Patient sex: M
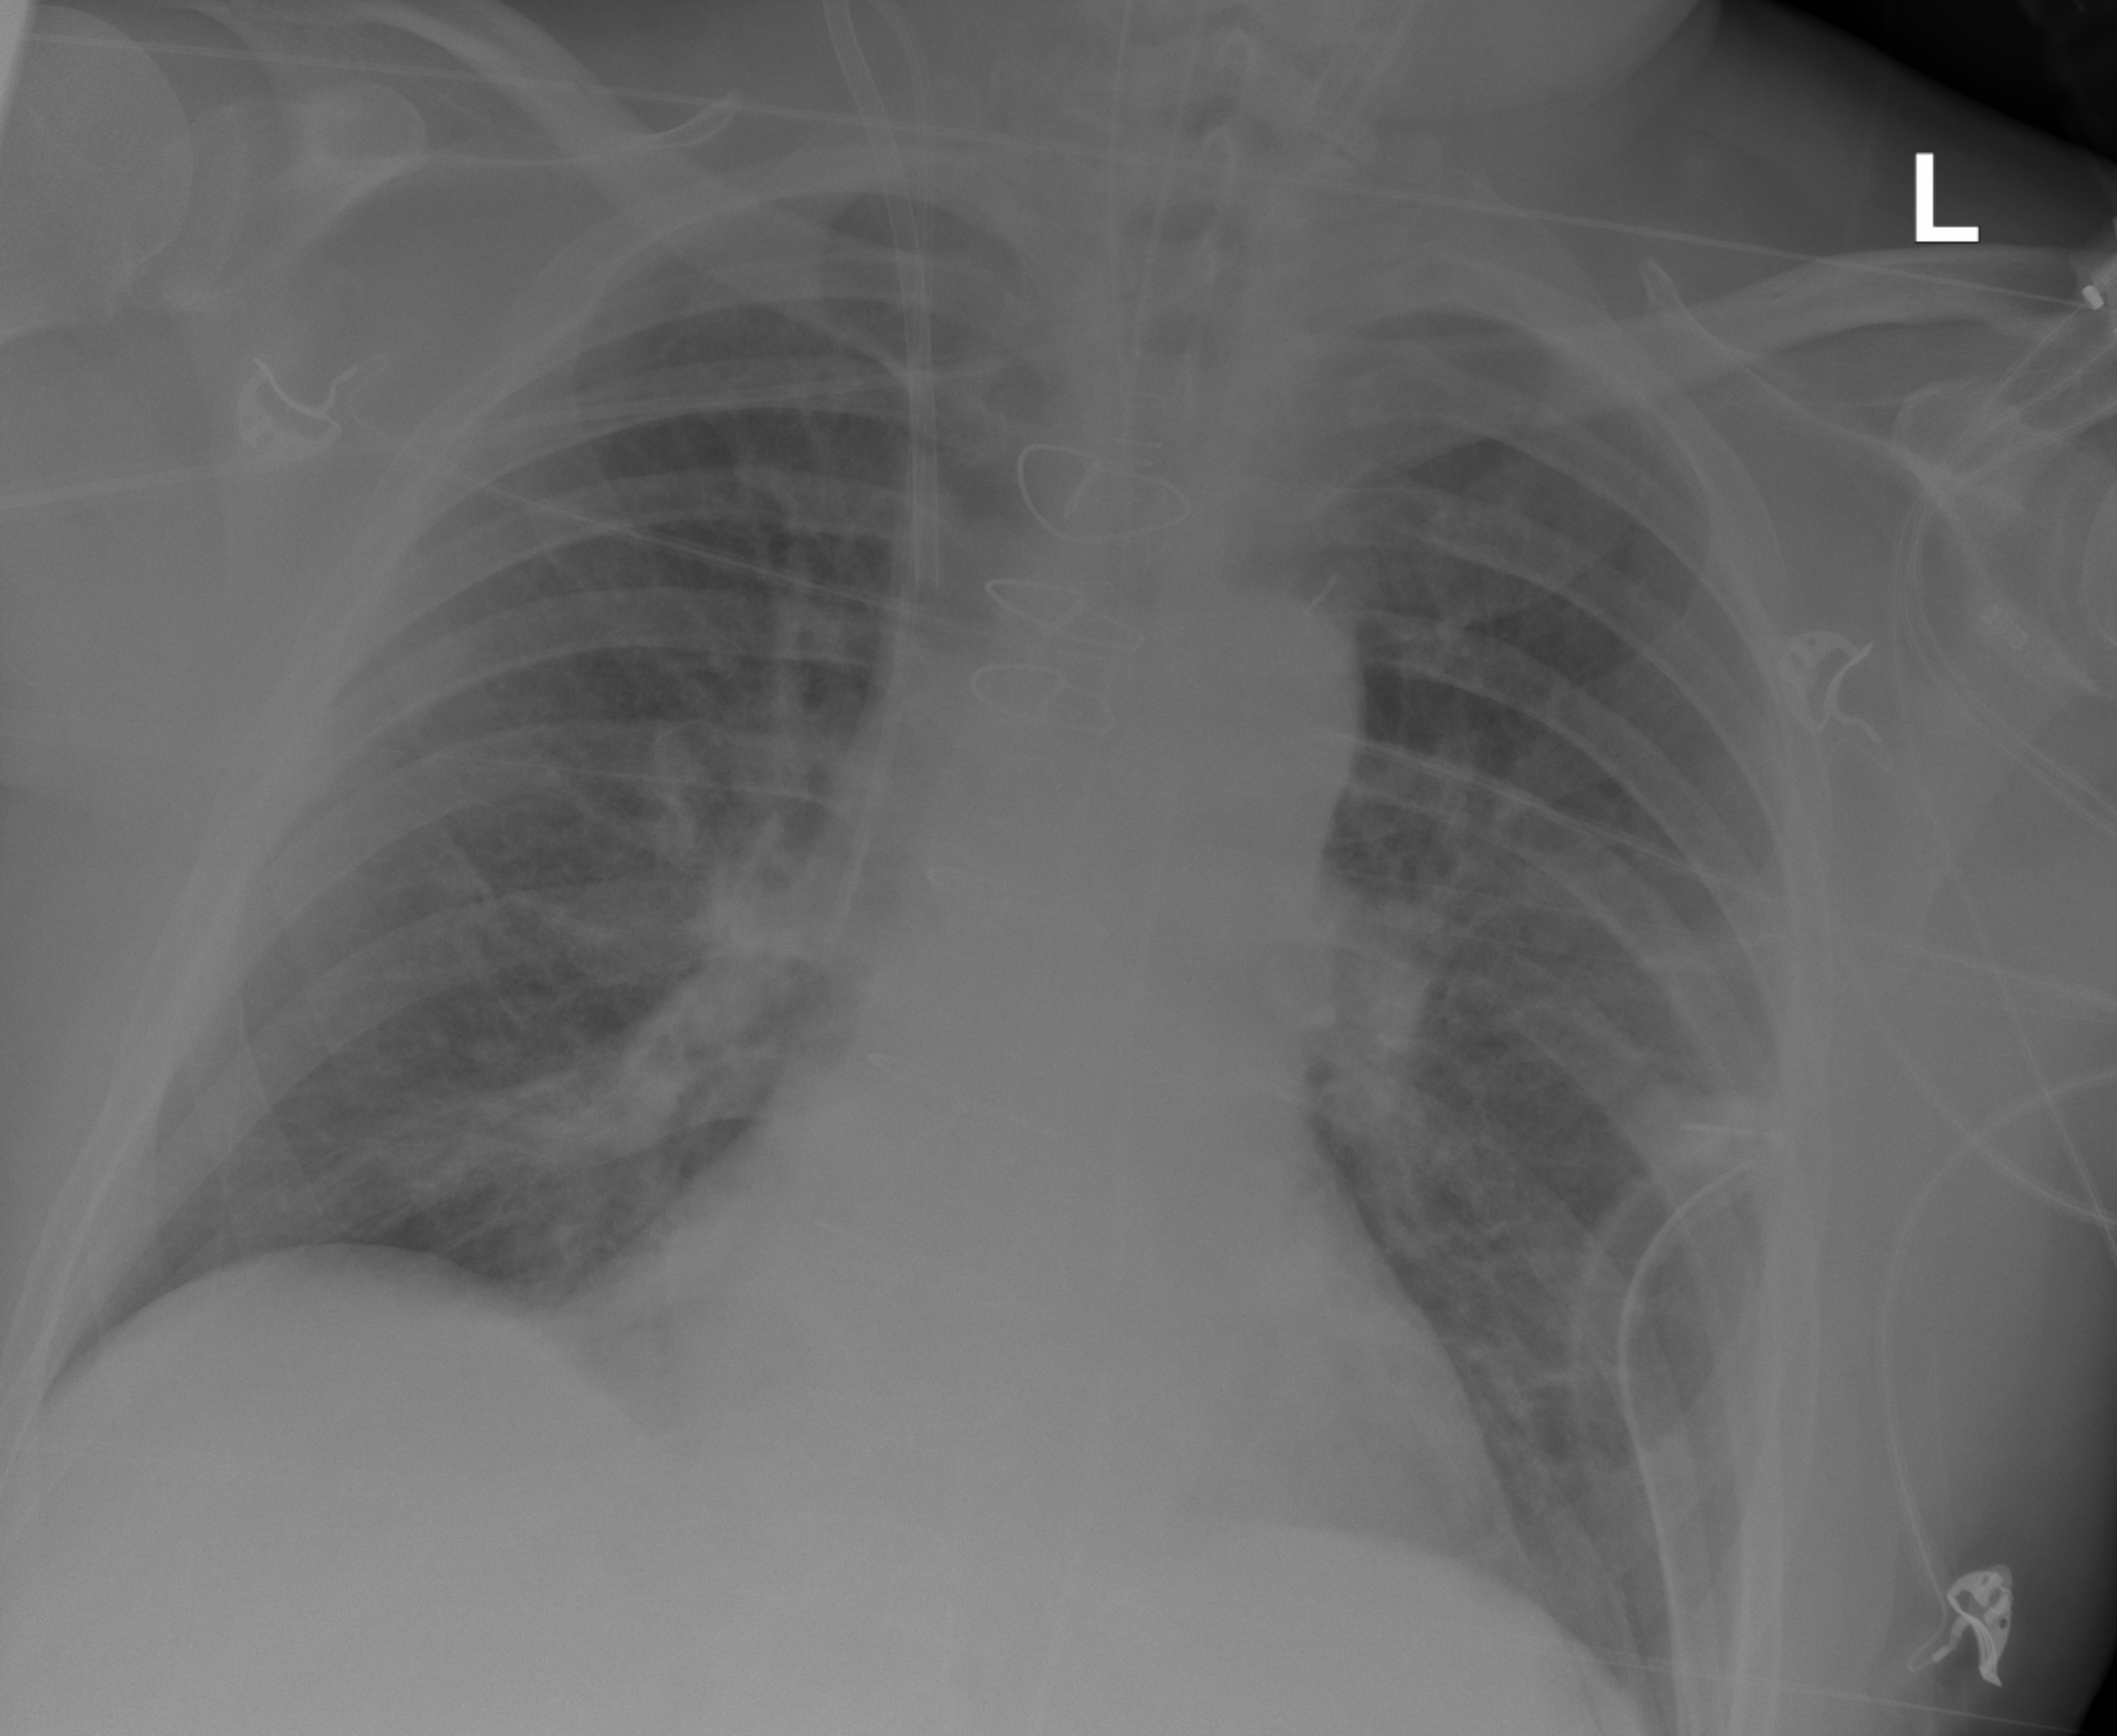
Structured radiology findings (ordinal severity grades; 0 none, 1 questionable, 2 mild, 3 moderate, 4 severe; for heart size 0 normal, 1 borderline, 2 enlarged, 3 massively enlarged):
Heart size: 1
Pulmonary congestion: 2
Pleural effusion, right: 0
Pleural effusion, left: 0
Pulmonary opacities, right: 2
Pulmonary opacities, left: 2
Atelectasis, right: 0
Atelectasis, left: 2